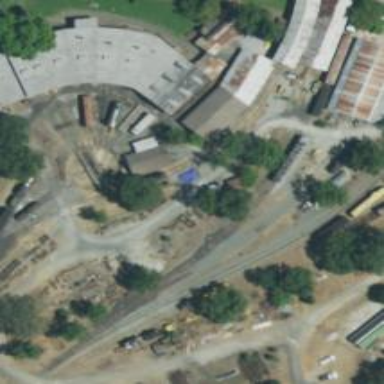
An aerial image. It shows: Preserved rail spur.